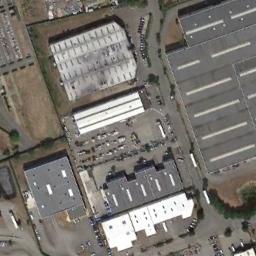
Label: industrial_area